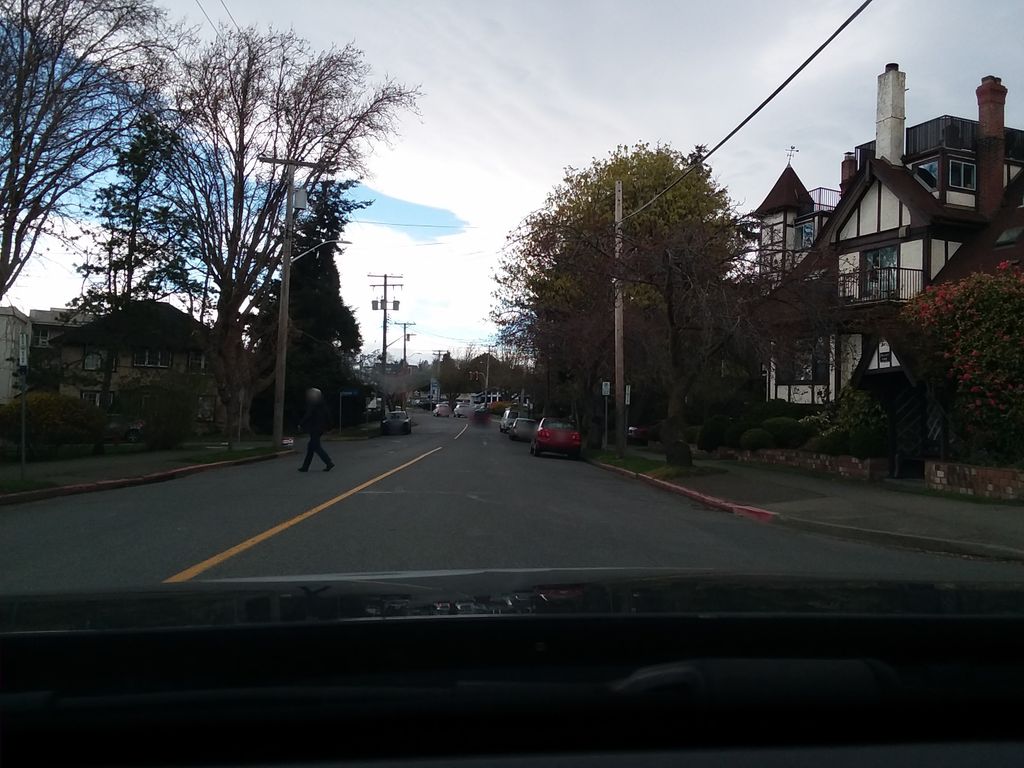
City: victoria